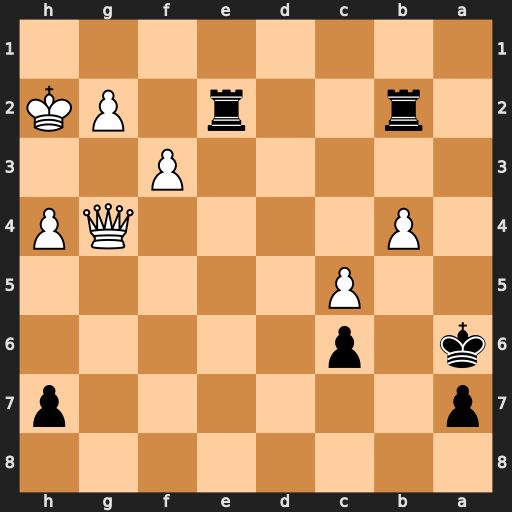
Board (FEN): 8/p6p/k1p5/2P5/1P4QP/5P2/1r2r1PK/8
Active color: b
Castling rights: -
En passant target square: -
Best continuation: Rxg2+ Qxg2 Rxg2+ Kxg2 Kb5